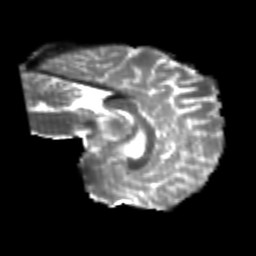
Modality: T2w
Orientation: sagittal
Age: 22
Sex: male
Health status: healthy
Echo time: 0.074 s